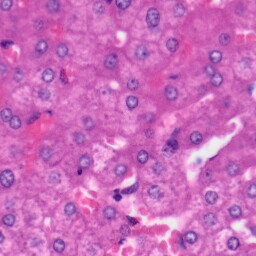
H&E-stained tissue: Liver